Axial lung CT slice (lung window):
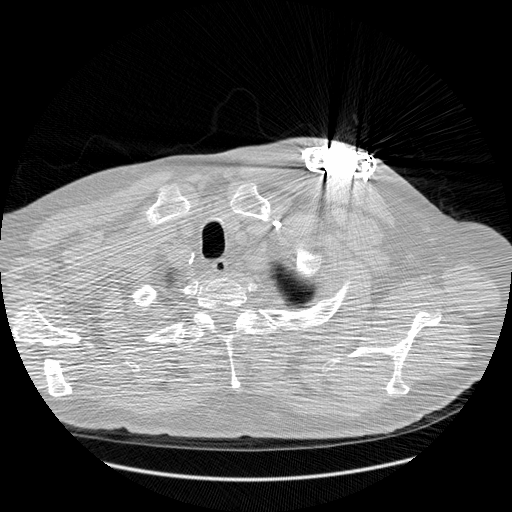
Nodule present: no